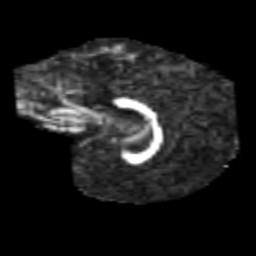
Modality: FA
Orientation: sagittal
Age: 6
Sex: male
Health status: healthy